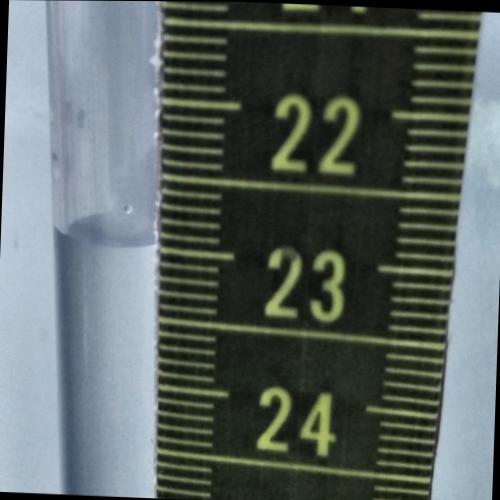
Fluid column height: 23.0 cm